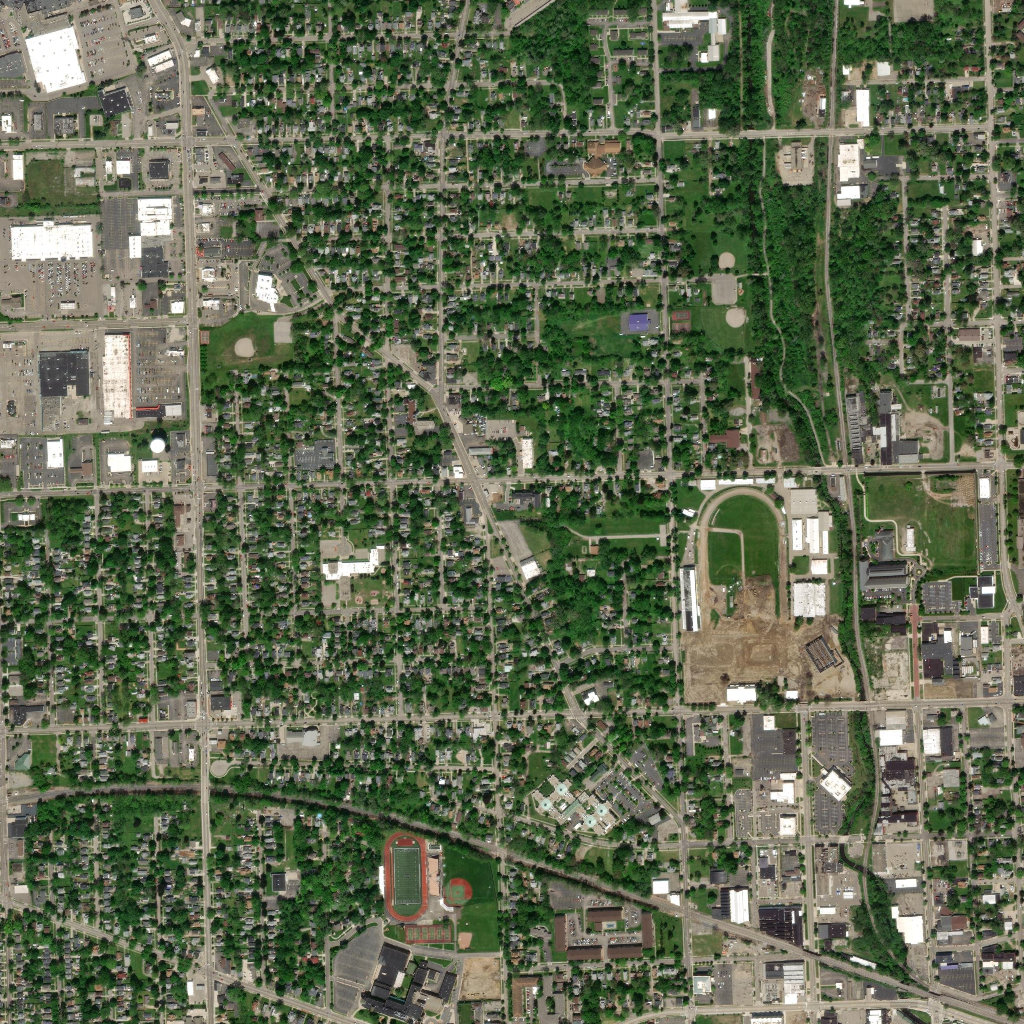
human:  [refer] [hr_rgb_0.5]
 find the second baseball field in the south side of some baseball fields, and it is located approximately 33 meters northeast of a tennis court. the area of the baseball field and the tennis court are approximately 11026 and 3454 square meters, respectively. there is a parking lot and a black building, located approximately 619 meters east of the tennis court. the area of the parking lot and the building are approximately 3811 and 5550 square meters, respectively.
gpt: <box>[[43, 82, 48, 88, 0]]</box>